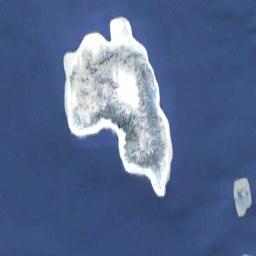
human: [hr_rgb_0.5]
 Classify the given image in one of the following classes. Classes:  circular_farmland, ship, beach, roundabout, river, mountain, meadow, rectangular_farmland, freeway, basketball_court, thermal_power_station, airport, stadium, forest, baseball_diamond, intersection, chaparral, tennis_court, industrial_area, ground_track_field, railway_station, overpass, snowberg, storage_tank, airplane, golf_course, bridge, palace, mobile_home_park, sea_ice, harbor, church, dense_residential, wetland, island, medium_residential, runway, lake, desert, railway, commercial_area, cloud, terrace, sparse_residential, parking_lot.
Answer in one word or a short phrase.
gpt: island